Question: I want to disable the paging but want to keep the plus button on the left. The picture below is what I end up with. There is still a drop down page size visible. I have already took out the paging option for that. But still...

Here is the code
'''
jQuery("#detFlex101_1").jqGrid({
url: root + mod + '/detaillistview',
datatype: "local",
colNames:[' ', '@Resources.Xdt_Parameter.param_display_name', '@Resources.Xdt_Parameter.param_tooltip_desc', '@Resources.Xdt_Parameter.param_data_type', ' ', ' ', '@Resources.Xdt_QueryParameter.qupa_required_flag', '@Resources.Xdt_QueryParameter.qupa_default_value'],
colModel:[
{name:'myac', width:80, fixed:true, sortable:false, resize:false, formatter:'actions', formatoptions:{keys:true, editbutton : false, delbutton : false, delOptions: {reloadAfterSubmit:false},editOptions: {reloadAfterSubmit:false}}},
{name:'display_name',index:'display_name', width:100},
{name:'tooltip_description',index:'tooltip_description', width:300},
{name:'data_type',index:'data_type', width:100},
{name:'parameter_id',index:'parameter_id', width:100,hidden:true},
{name:'query_id',index:'query_id', width:100,hidden:true},
{name:'required_flag',index:'required_flag', width:100},
{name:'default_value',index:'default_value', width:100}
],
width: $('.body').width()-40,
height: 120,
pager: '#pagerFlex101_1',
rowList: [], // disable page size dropdown
pgbuttons: false, // disable page control like next, back button
pgtext: null, // disable pager text like 'Page 0 of 10'
viewrecords: false, // disable current view record text like 'View 1-10 of 100'
sortname: 'parameter_id',
sortorder: "desc",
editurl: root + mod + '/detailpost',
caption:"@Resources.Xdt_QueryParameter.qupa_param_title",
onSelectRow: function(id){
activedf = "#detFlex101_1";
},
afterInsertRow: function () {
var grid = $(this),
iCol = getColumnIndexByName(grid,'myac'); // 'act' - name of the actions column
grid.find(">tbody>tr.jqgrow>td:nth-child(" + (iCol + 1) + ")")
.each(function() {
if ($(this).find(">div>div").length == 2)
{
$("<div>",
{
title: "Delete",
mouseover: function() {
$(this).addClass('ui-state-hover');
},
mouseout: function() {
$(this).removeClass('ui-state-hover');
},
click: function(e) {
df_delete_1($(e.target).closest("tr.jqgrow").attr("id"));
}
}
).css({float:"left"})
.addClass("ui-pg-div ui-inline-edit")
.append('<span class="ui-icon ui-icon-trash"></span>')
.prependTo($(this).children("div"));
$("<div>",
{
title: "Edit",
mouseover: function() {
$(this).addClass('ui-state-hover');
},
mouseout: function() {
$(this).removeClass('ui-state-hover');
},
click: function(e) {
df_edit_1($(e.target).closest("tr.jqgrow").attr("id"));
}
}
).css({float:"left"})
.addClass("ui-pg-div ui-inline-edit")
.append('<span class="ui-icon ui-icon-pencil"></span>')
.prependTo($(this).children("div"));
$("<div>",
{
title: "Up",
mouseover: function() {
$(this).addClass('ui-state-hover');
},
mouseout: function() {
$(this).removeClass('ui-state-hover');
},
click: function(e) {
jqGridMoveRow('up', grid, $(e.target).closest("tr.jqgrow").attr("id"));
}
}
).css({float:"left"})
.addClass("ui-pg-div ui-inline-edit")
.append('<span class="ui-icon ui-icon-arrowthick-1-n"></span>')
.prependTo($(this).children("div"));
$("<div>",
{
title: "Down",
mouseover: function() {
$(this).addClass('ui-state-hover');
},
mouseout: function() {
$(this).removeClass('ui-state-hover');
},
click: function(e) {
jqGridMoveRow('down', grid, $(e.target).closest("tr.jqgrow").attr("id"));
}
}
).css({float:"left"})
.addClass("ui-pg-div ui-inline-edit")
.append('<span class="ui-icon ui-icon-arrowthick-1-s"></span>')
.prependTo($(this).children("div"));
}
});
}
});
jQuery("#detFlex101_1").jqGrid('navGrid','#pagerFlex101_1',{edit:false,del:false,search:false, addfunc: df_add_1});
jQuery("#detFlex101_1").jqGrid('gridResize', {minWidth:350, maxWidth:1920, minHeight:80, maxHeight:1080} );
jQuery("#detFlex101_1").jqGrid({pgbuttons:false, recordtext:'', pgtext:''});
'''
Anyone know what to do?
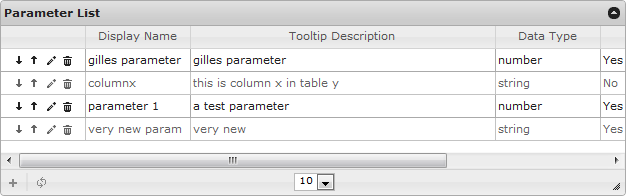
Answer: The usage of virtual scrolling ('scroll: 1') is not the same as no paging.
If you just need to have empty pager you need use some jqGrid options (see <URL>:
'''
rowNum: 10000, // !!! it's important to increase default 20 value
pginput: false,
pgbuttons: false,
rowList: [], // it's default setting
viewrecords: false, // it's also default setting
'''
The most important would be not forget to define 'rowNum' with some large enough value. If you don't do this then only 20 rows from the first page will be displayed in the grid.